Question: I need to display all the the products currently in inventory for a specific warehouse, but also all products in the product table. This will include the amount in stock. If that product is not listed in the inventory for the specific warehouse, then it needs to show 0.
There are 33 different products in the product table. This is the query I use to find that info:
'''
SELECT DISTINCT ID
FROM S_PRODUCT;
'''
The warehouse that I'm looking at specifically contains 14 products. Here is the query I use to find that.
'''
SELECT PRODUCT_ID
FROM S_INVENTORY
WHERE WAREHOUSE_ID = 301;
'''
My end result should list all 33 product ID's, but only show quantity's for the items in warehouse 301's inventory. All products not in that inventory should show 0 for quantity. I have tried outer joins, and other miscellaneous queries with no luck. Please help! I should note that I'm using oracle.
Screenshot of the tables in the ERD

Attempt with outer join & case.
'''
SELECT I.PRODUCT_ID,
CASE I.AMOUNT_IN_STOCK
WHEN NULL
THEN 0
ELSE I.AMOUNT_IN_STOCK
END AS "IN_STOCK"
FROM S_PRODUCT P
LEFT OUTER JOIN
S_INVENTORY I
ON P.ID = I.PRODUCT_ID
WHERE I.WAREHOUSE_ID = 301;
PRODUCT_ID IN_STOCK
---------- ----------
20510 69
20512 28
30321 85
30421 102
30433 35
32779 102
32861 57
40421 70
40422 65
41010 59
41020 61
41050 49
41080 50
41100 42
14 rows selected
'''
Attempt using AND instead of WHERE
The empty lines are also a part of output
'''
PRODUCT_ID IN_STOCK
---------- ----------
20510 69
20512 28
30321 85
30421 102
30433 35
32779 102
32861 57
40421 70
40422 65
41010 59
41020 61
41050 49
41080 50
41100 42
33 rows selected
'''
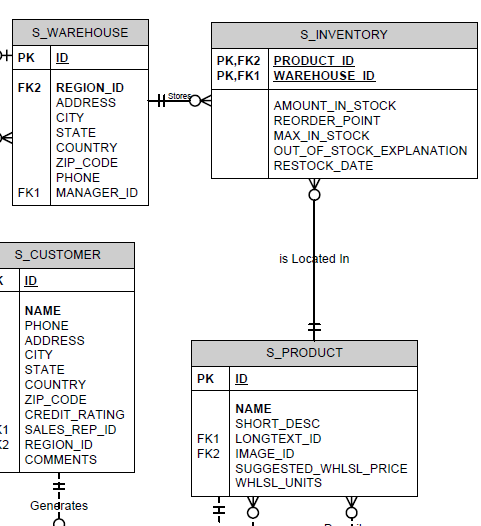
Answer: What does:
'''
SELECT P.PRODUCT_ID,
coalesce(i.amount_in_Stock,0) AS "IN_STOCK"
FROM S_PRODUCT P
LEFT OUTER JOIN S_INVENTORY I
ON P.ID = I.PRODUCT_ID
AND I.WAREHOUSE_ID = 301;
'''
return?
--NOTE The lack of WHERE clause and the movement of i.warehouse_ID to the join. This is because I.warehouse ID would eliminate records from S_PRODUCT negating the left outer join. as all i.warehouse_IDs will be null if there's no entry in s_Inventory for 301 for that product. Thus the cartesean generates, and then the where eliminates the records kept by the left join. by moving limit to the join to the filter occurs before the cartesean.